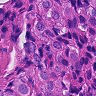
Metastatic tissue present: yes